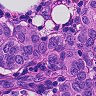
Metastatic tissue present: yes